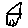
Label: house